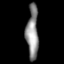
Tissue: lung
Cell type: Endothelial cells
Senescence score: 0.2395
Nuclear area (px): 625
Mean DAPI intensity: 139.794